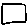
Label: square